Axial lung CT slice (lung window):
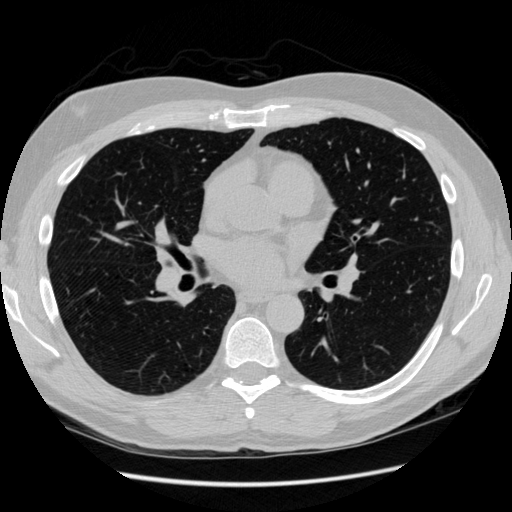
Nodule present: no